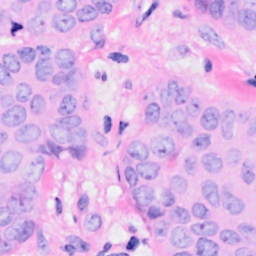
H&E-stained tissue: Breast